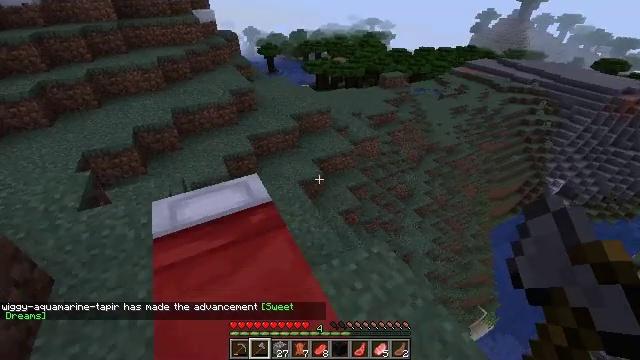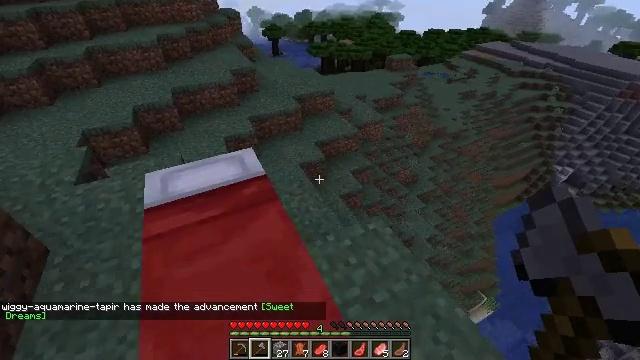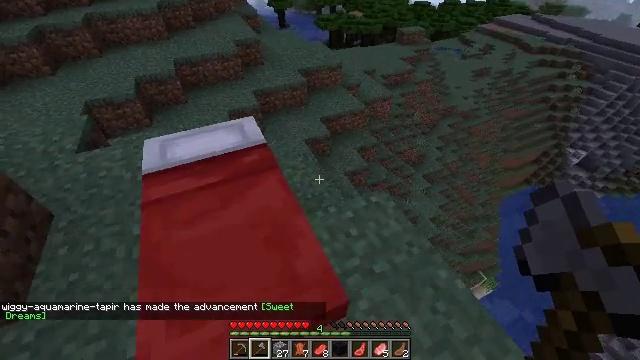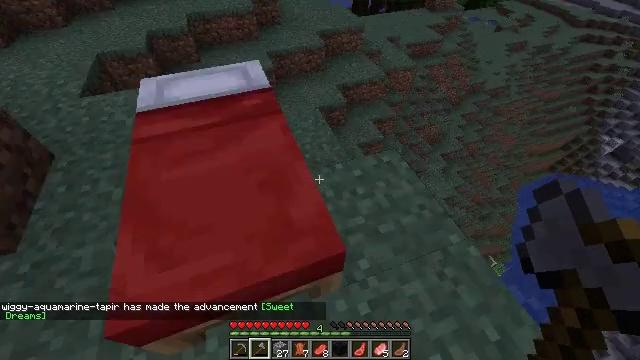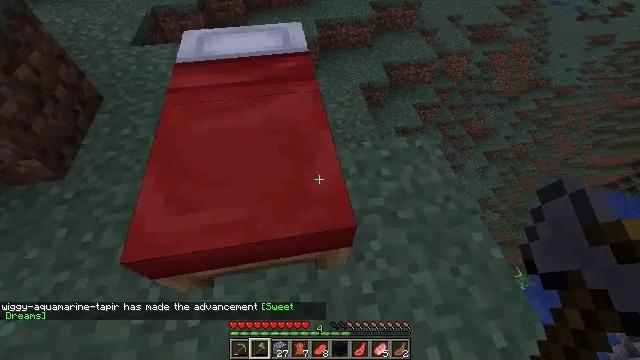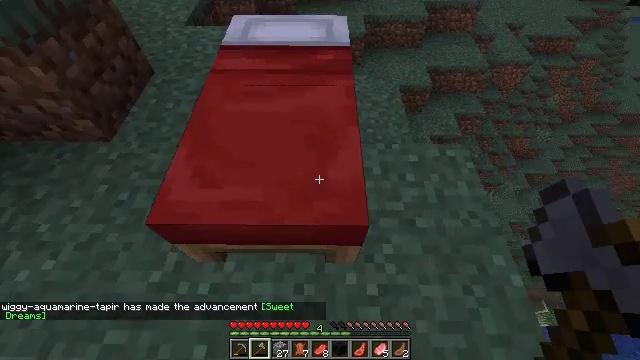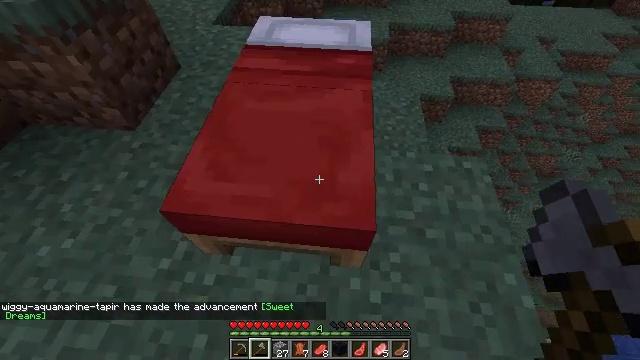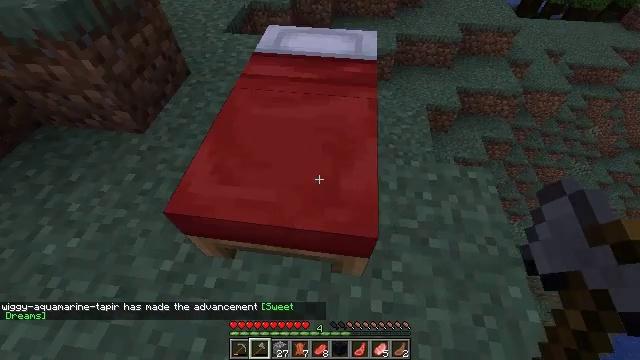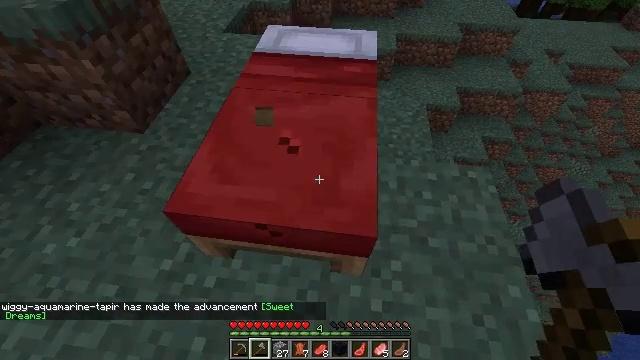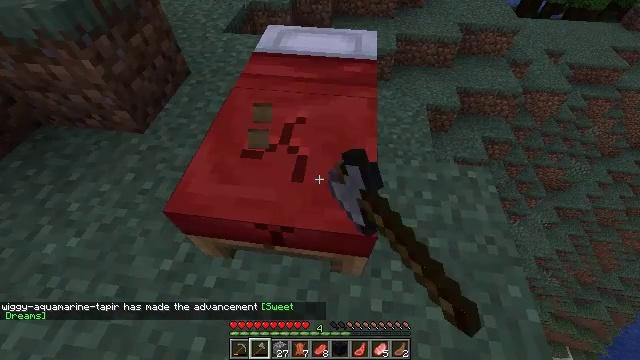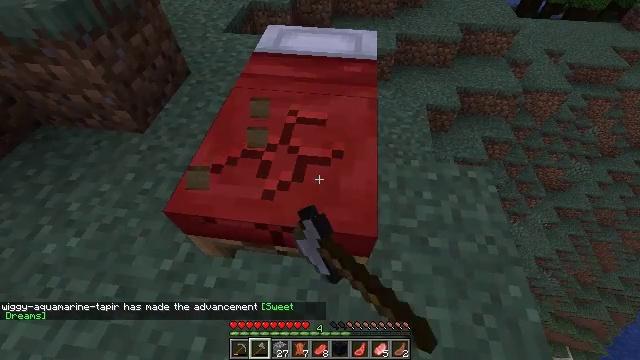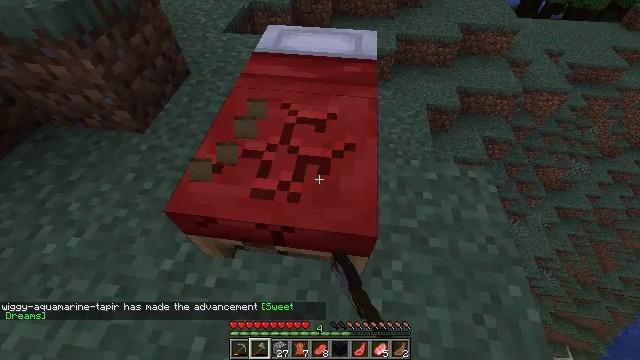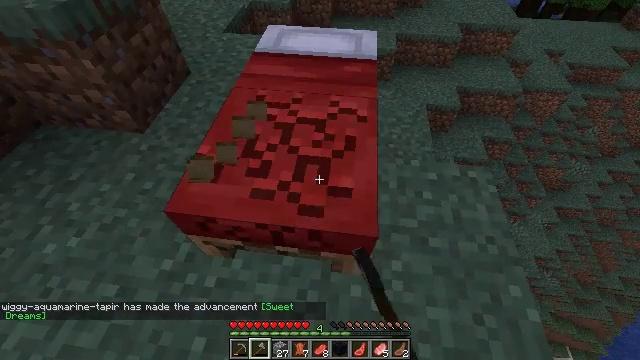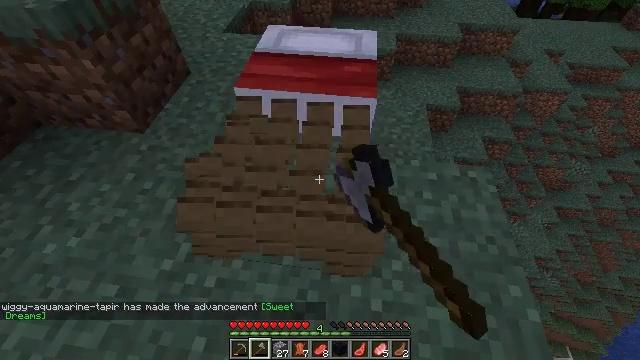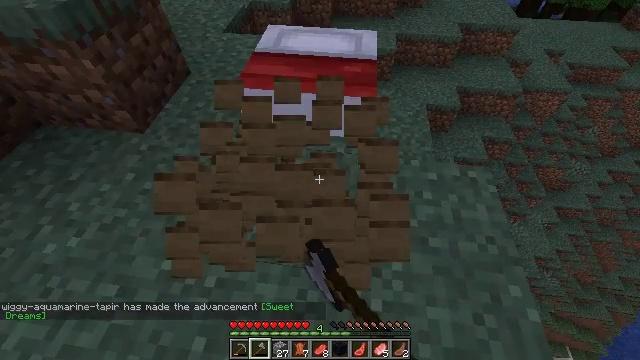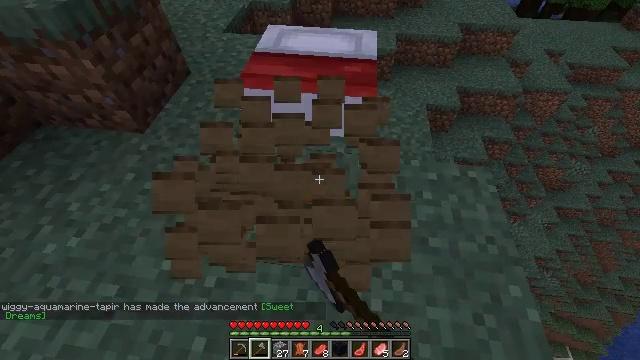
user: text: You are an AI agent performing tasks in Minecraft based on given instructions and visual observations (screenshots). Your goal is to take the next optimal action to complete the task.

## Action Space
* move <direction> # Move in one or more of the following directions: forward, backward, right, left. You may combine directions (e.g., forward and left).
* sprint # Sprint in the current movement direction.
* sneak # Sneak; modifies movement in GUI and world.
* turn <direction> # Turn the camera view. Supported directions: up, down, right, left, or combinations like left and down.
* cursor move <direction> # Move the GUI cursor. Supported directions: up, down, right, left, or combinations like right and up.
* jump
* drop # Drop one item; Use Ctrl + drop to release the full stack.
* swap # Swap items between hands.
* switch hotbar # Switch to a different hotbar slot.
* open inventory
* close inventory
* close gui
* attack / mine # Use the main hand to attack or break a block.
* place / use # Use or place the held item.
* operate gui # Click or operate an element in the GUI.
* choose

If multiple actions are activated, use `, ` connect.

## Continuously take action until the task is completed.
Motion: motion action
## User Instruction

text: Collect the red bed into your inventory.
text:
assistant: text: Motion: turn left and down
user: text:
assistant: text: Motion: turn left and down
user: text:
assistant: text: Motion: turn left and down
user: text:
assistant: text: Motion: turn left and down
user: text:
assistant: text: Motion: turn left
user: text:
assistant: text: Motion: turn left
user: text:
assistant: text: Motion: turn left and up
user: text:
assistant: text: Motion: attack / mine
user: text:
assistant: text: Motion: attack / mine
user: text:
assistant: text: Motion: attack / mine
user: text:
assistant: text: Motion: attack / mine
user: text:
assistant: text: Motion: attack / mine
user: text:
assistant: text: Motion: attack / mine
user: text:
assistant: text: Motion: attack / mine
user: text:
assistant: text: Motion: attack / mine
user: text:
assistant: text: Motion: attack / mine
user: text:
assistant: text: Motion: attack / mine
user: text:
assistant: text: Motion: no_op